Question: I am trying to get a JSON expression that contains a nested title (cars.) based on another column (ID).
Original table:

The basic item has the following structure:
'''
"FirstName":"Eli",
"ID":123,
"cars":[
{
"CarLicense":222,
"CarType":"AC",
"SourceSystem":"CompanyCars"
}
'''
Each ID should have a single object.
If ID appears twice, then the item title "cars" should be an array:
'''
{
"FirstName":"Eli",
"ID":123,
"cars":[
{
"CarLicense":222,
"CarType":"AC",
"SourceSystem":"CompanyCars"
},
{
"CarLicense":111,
"CarType":"ACAA",
"SourceSystem":"GuestCars"
}
]
}
'''
This is the SQL code I tried:
'''
SELECT
FirstName,
ID,
CarLicense AS 'cars.CarLicense',
CarType AS 'cars.CarType',
CarSystem AS 'cars.SourceSystem'
FROM
[Tamir].[dbo].[cars]
FOR JSON PATH;
'''
And this is the result I got:
'''
[
{
"FirstName":"Eli",
"ID":123,
"cars":{
"CarLicense":222,
"CarType":"AC",
"SourceSystem":"CompanyCars"
}
},
{
"FirstName":"Eli",
"ID":123,
"cars":{
"CarLicense":111,
"CarType":"ACAA",
"SourceSystem":"GuestCars"
}
},
{
"FirstName":"Gal",
"ID":789,
"cars":{
"CarLicense":444,
"CarType":"AB",
"SourceSystem":"PrivateCars"
}
},
{
"FirstName":"Tamir",
"ID":456,
"cars":{
"CarLicense":333,
"CarType":"AX",
"SourceSystem":"PrivateCars"
}
},
{
"FirstName":"Tamir",
"ID":4561,
"cars":{
"CarLicense":555,
"CarType":"B",
"SourceSystem":"GuestCars"
}
}
]
'''
The result I would like to end up with:
'''
[
{
"FirstName":"Eli",
"ID":123,
"cars":[
{
"CarLicense":222,
"CarType":"AC",
"SourceSystem":"CompanyCars"
},
{
"CarLicense":111,
"CarType":"ACAA",
"SourceSystem":"GuestCars"
}
]
},
{
"FirstName":"Gal",
"ID":789,
"cars":{
"CarLicense":444,
"CarType":"AB",
"SourceSystem":"PrivateCars"
}
},
{
"FirstName":"Tamir",
"ID":456,
"cars":{
"CarLicense":333,
"CarType":"AX",
"SourceSystem":"PrivateCars"
}
},
{
"FirstName":"Tamir",
"ID":4561,
"cars":{
"CarLicense":555,
"CarType":"B",
"SourceSystem":"GuestCars"
}
}
]
'''
Code to generate the sample table:
'''
DROP TABLE IF EXISTS cars;
CREATE TABLE cars
(
FirstName VARCHAR(5),
ID INTEGER,
CarLicense INTEGER,
CarType VARCHAR(4),
CarSystem VARCHAR(11)
);
INSERT INTO cars (FirstName, ID, CarLicense, CarType, CarSystem)
VALUES ('Eli', 123, 222, 'AC', 'CompanyCars');
INSERT INTO cars (FirstName, ID, CarLicense, CarType, CarSystem)
VALUES ('Eli', 123, 111, 'ACAA', 'GuestCars');
INSERT INTO cars (FirstName, ID, CarLicense, CarType, CarSystem)
VALUES ('Gal', 789, 444, 'AB', 'PrivateCars');
INSERT INTO cars (FirstName, ID, CarLicense, CarType, CarSystem)
VALUES ('Tamir', 456, 333, 'AX', 'PrivateCars');
INSERT INTO cars (FirstName, ID, CarLicense, CarType, CarSystem)
VALUES ('Tamir', 4561, 555, 'B', 'GuestCars');
'''
Appreciate any help,
Tamir
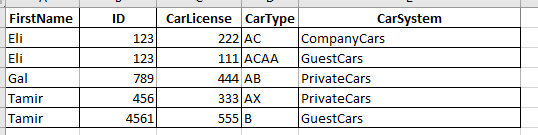
Answer: You can embed an array of objects into the 'cars' property by using a subquery inside 'json_query()', such as with the following:
'''
select
FirstName,
ID,
json_query((
select
CarLicense,
CarType,
CarSystem as SourceSystem
from dbo.cars carsInner
where carsInner.ID=carsOuter.ID
for json path
)) as cars
from dbo.cars carsOuter
for json path;
'''